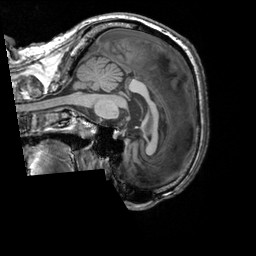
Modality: T1w
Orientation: sagittal
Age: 64
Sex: male
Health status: healthy
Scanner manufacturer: siemens
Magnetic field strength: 3 T
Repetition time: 2.3 s
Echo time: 0.00303 s